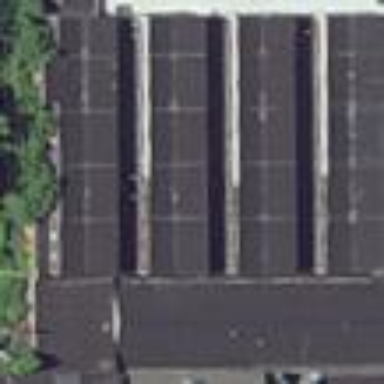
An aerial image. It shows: Industrial building.